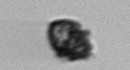
Label: Kryptoperidinium_triquetrum